Question: Current goal?
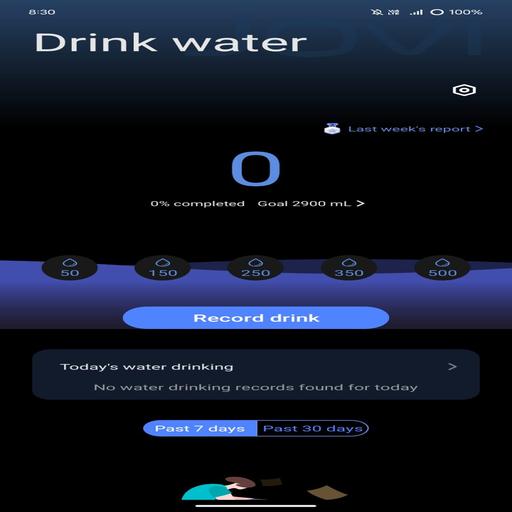
Answer: 2900 ml